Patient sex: M
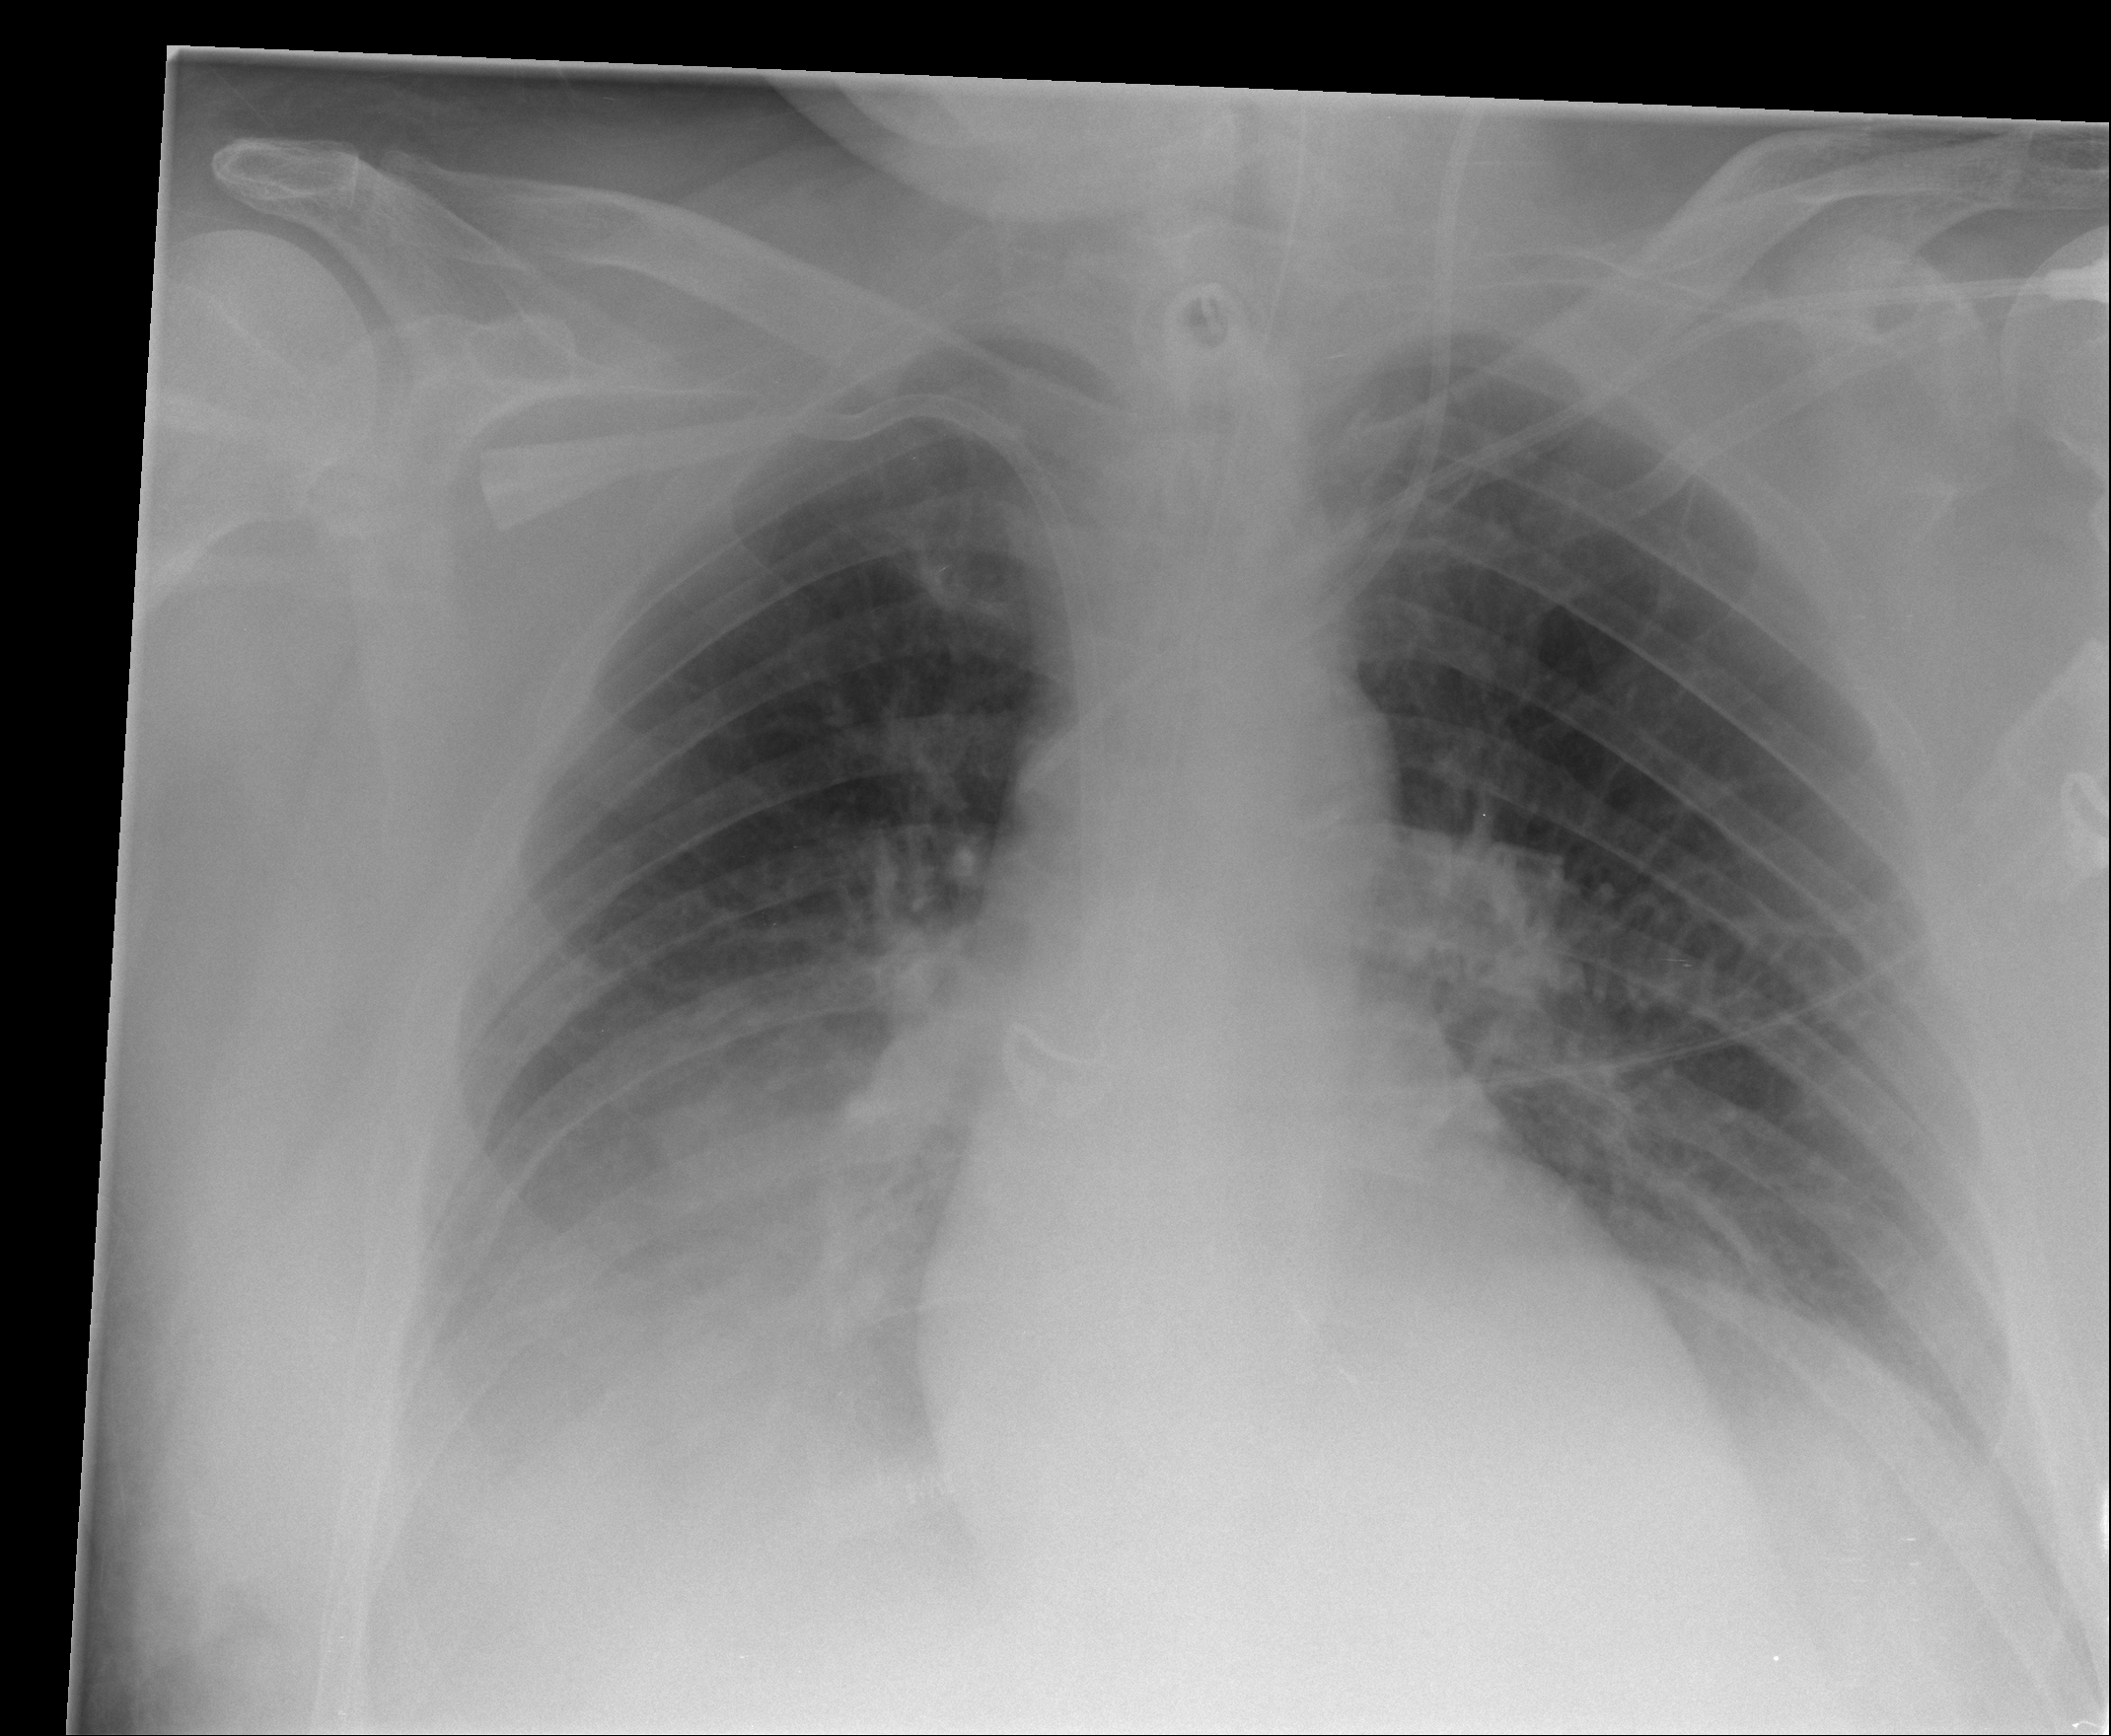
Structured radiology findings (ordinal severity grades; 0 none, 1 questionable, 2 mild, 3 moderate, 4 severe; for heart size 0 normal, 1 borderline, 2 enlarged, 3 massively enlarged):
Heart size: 0
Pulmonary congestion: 0
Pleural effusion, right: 2
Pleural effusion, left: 0
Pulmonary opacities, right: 0
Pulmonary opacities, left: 0
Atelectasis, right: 2
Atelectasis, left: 2